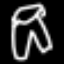
Label: pants